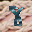
Label: 8